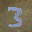
Label: 3